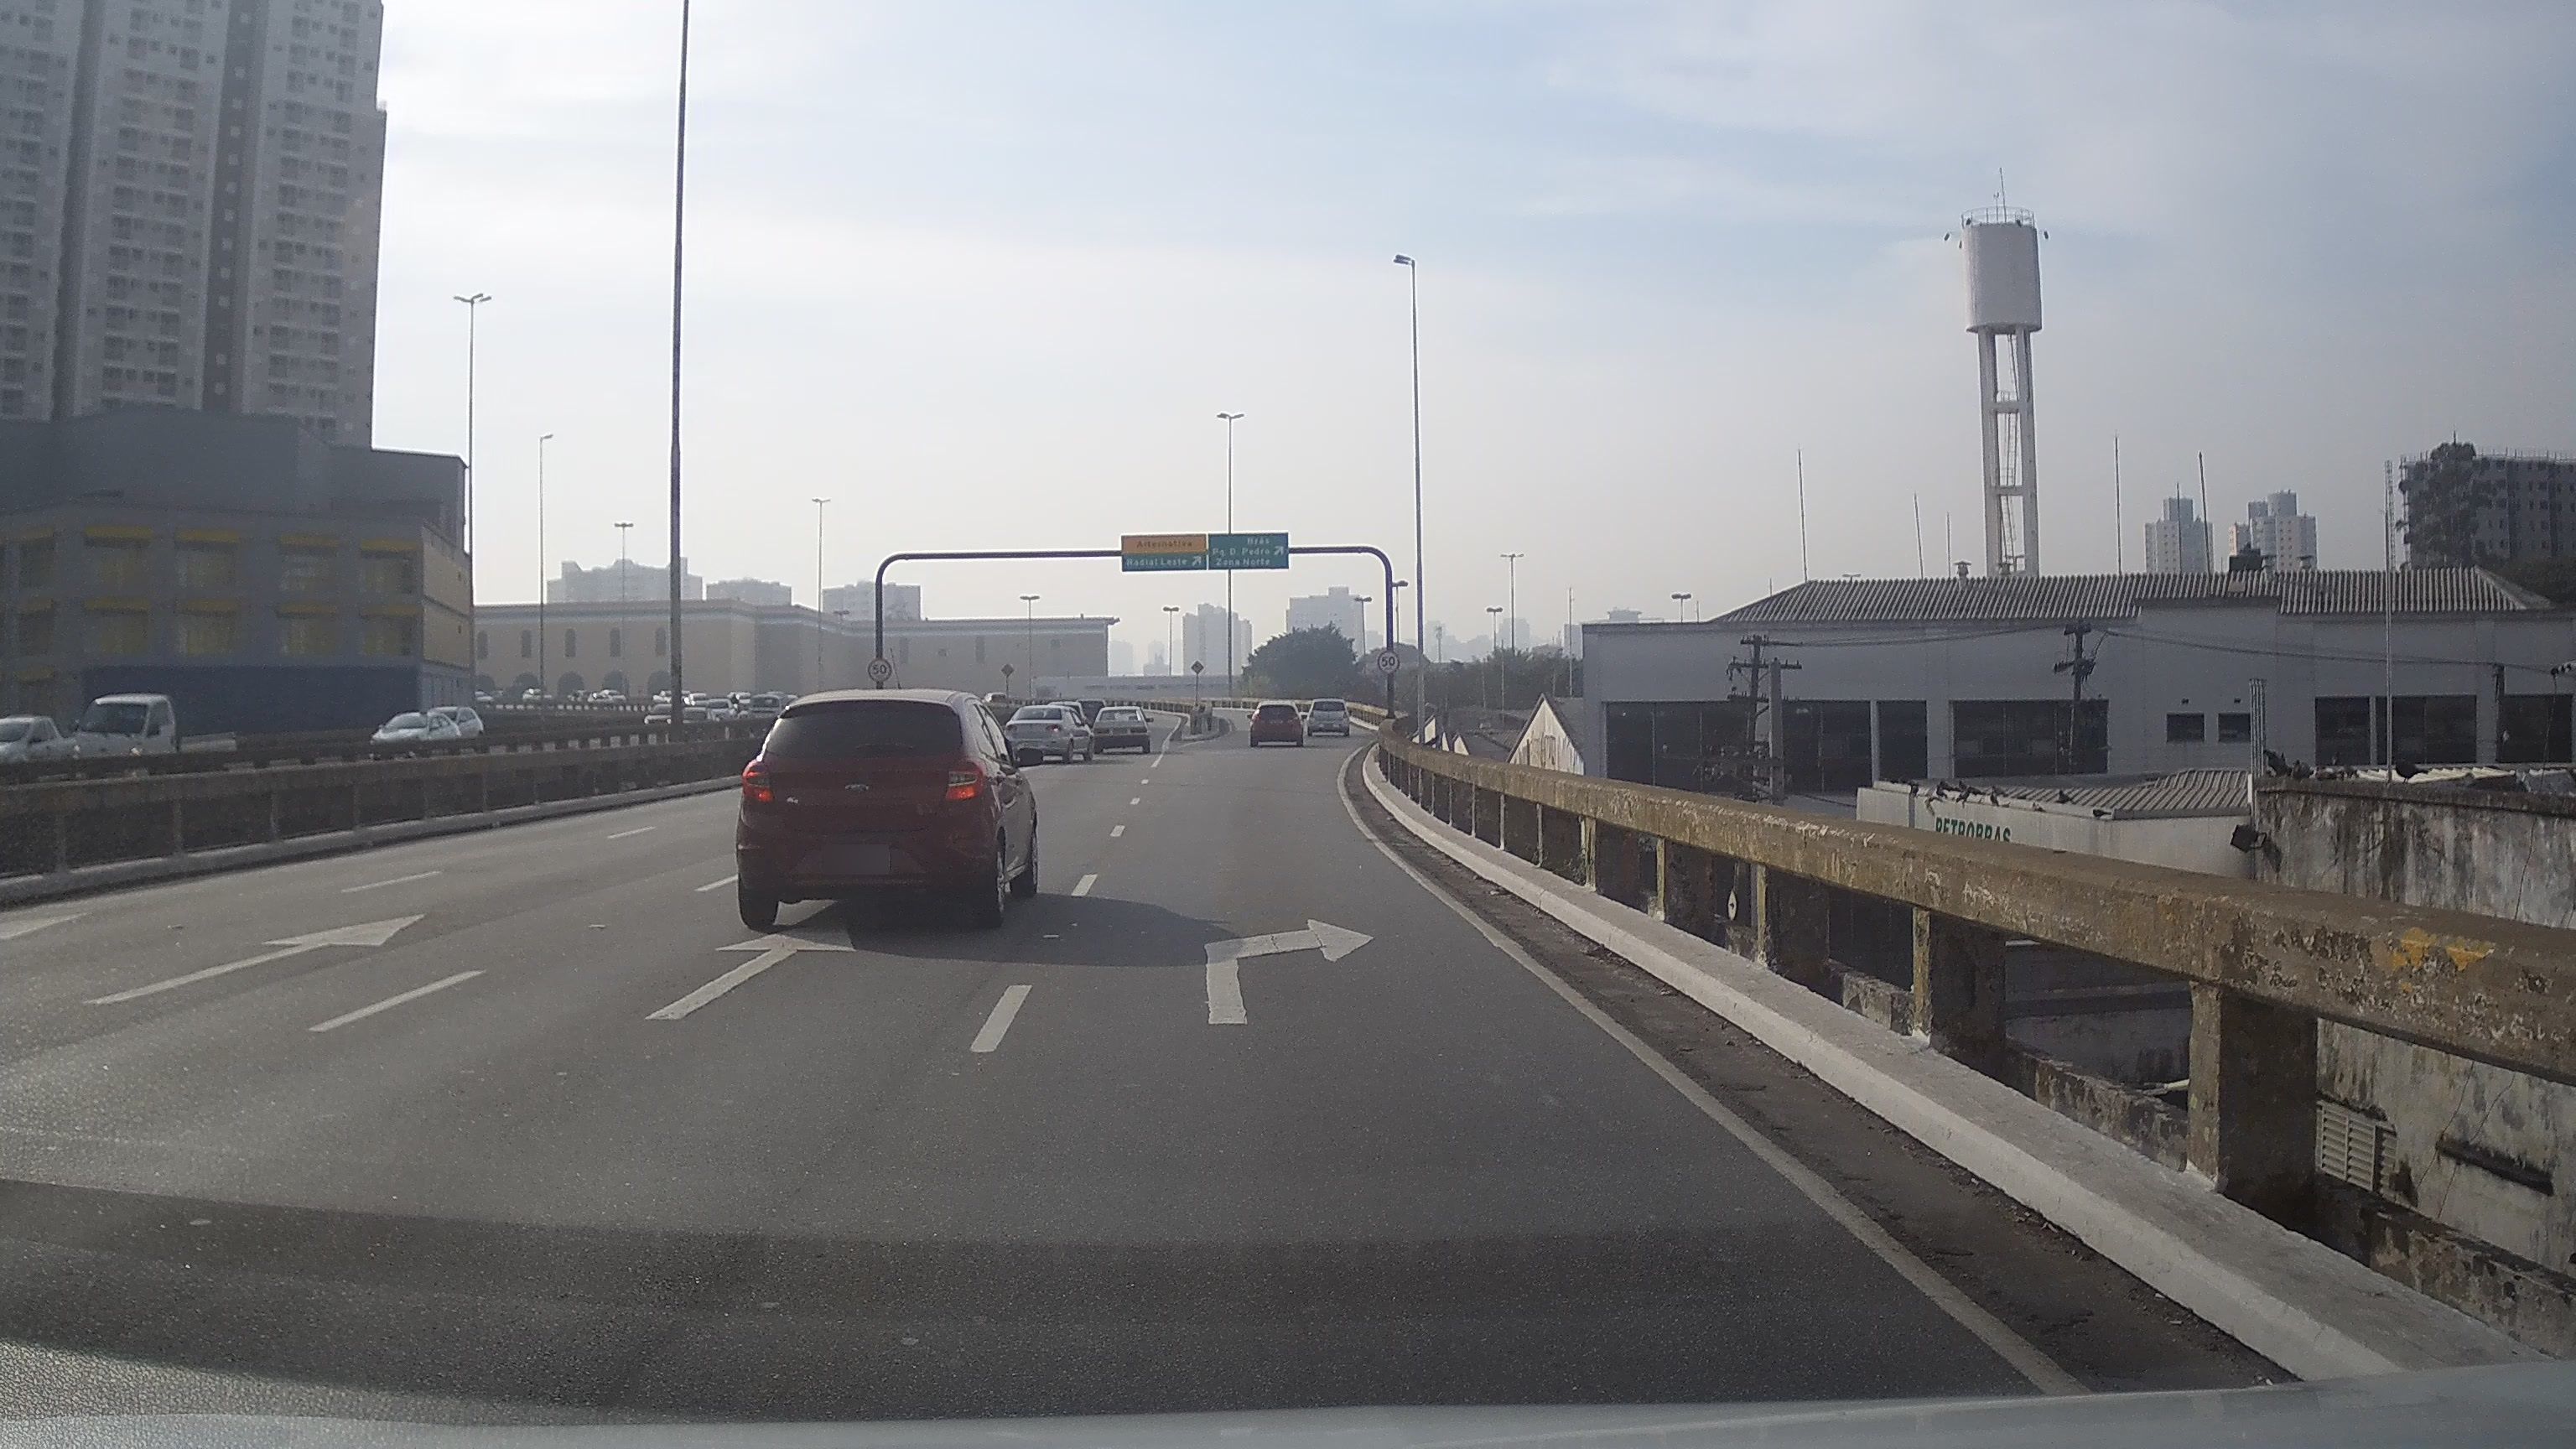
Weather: snowy
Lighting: day
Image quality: good
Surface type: driving surface
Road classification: footway, residential
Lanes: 3, 4
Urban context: urban centre
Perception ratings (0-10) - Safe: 0.98, Lively: 4.01, Beautiful: 0.49, Boring: 6.36, Depressing: 5.35, Wealthy: 3.99